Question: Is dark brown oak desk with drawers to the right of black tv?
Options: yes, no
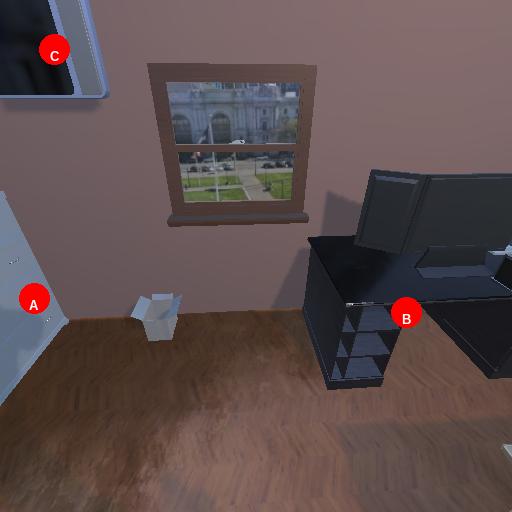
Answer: yes